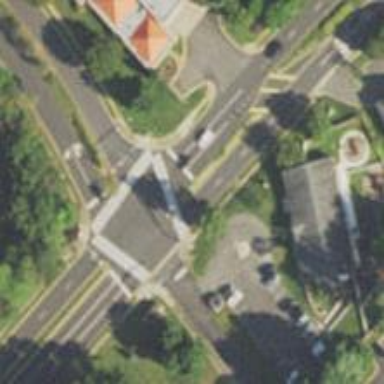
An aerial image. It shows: Marked crossing on footway.